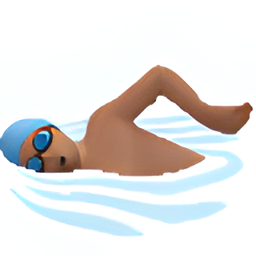
Name: man swimming type 4
Emoji: 🏊🏽‍♂️
Group: People & Body
Sub-group: person-sport